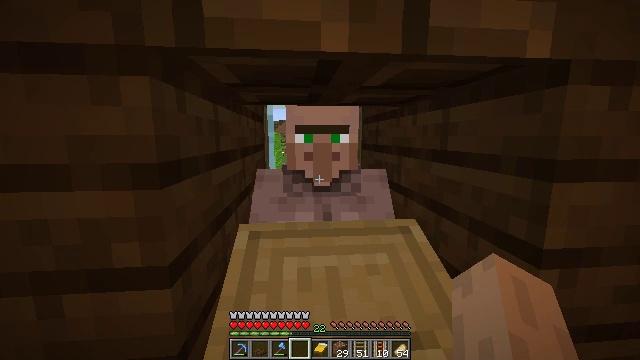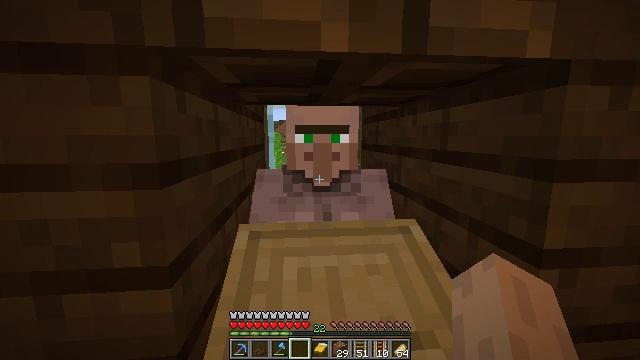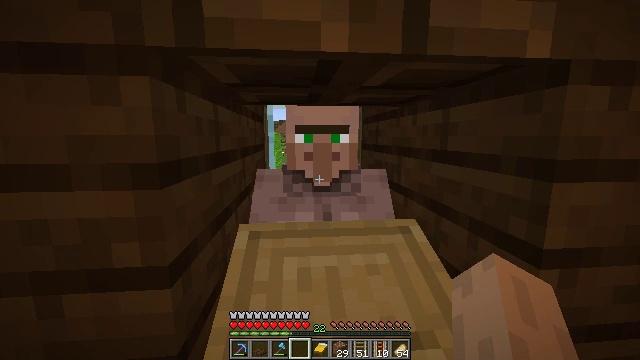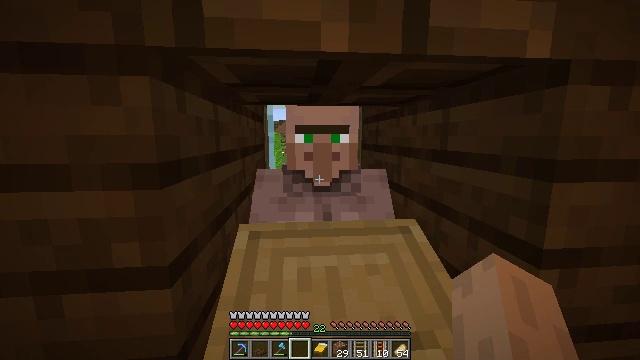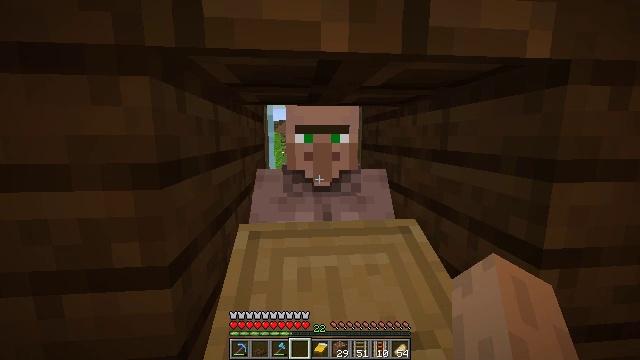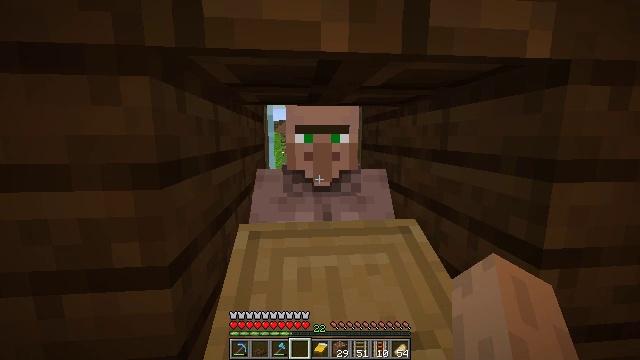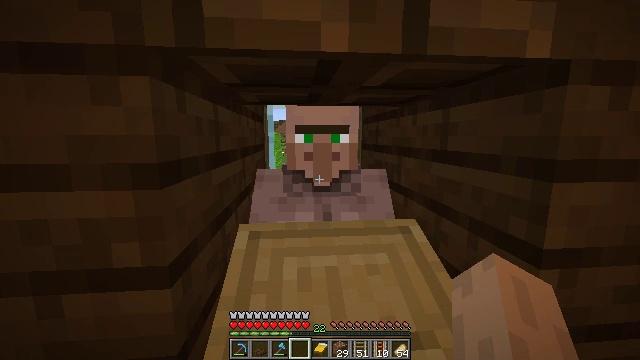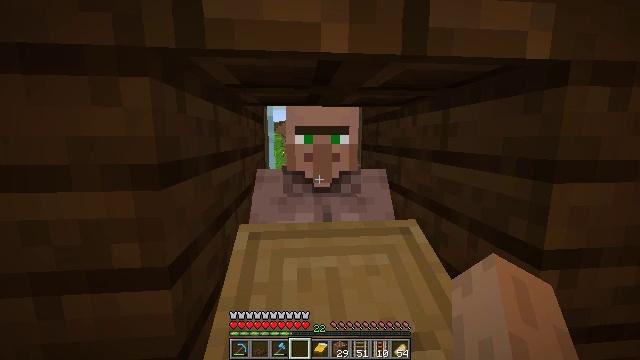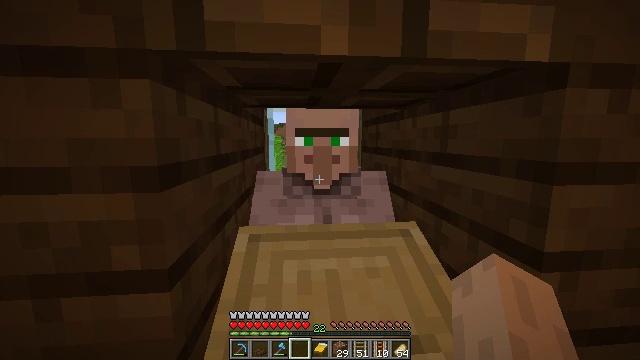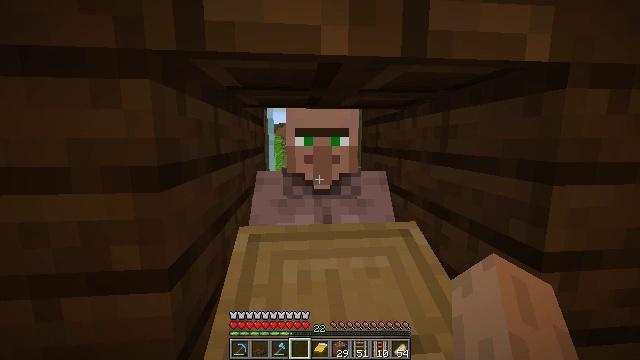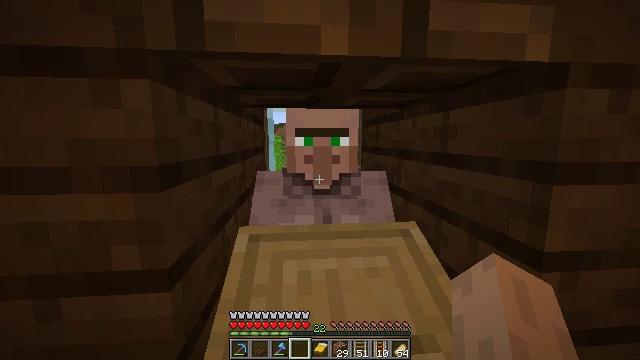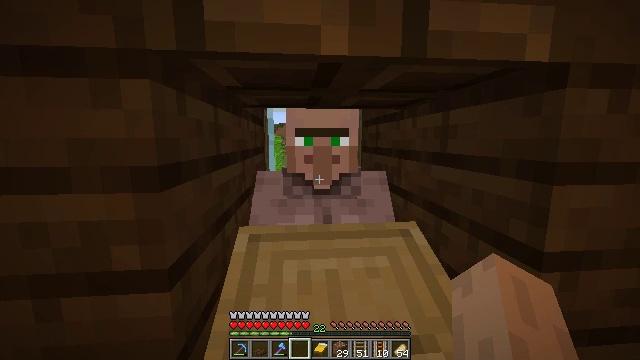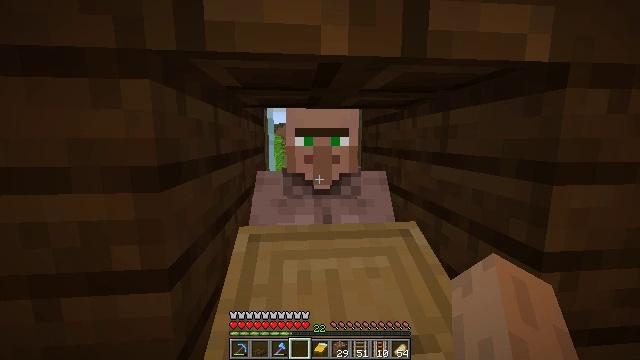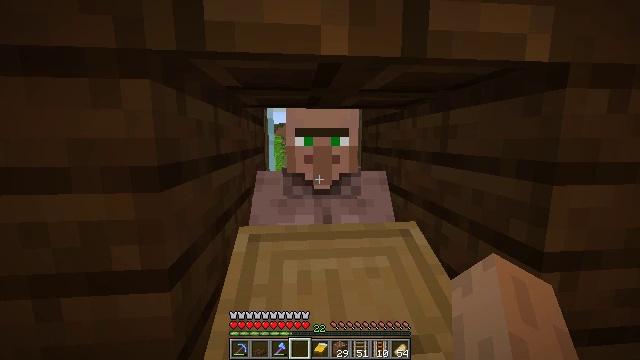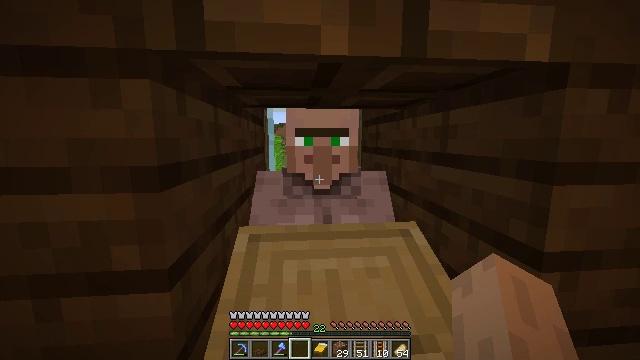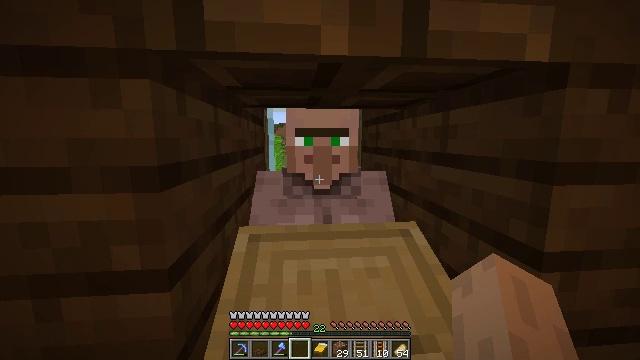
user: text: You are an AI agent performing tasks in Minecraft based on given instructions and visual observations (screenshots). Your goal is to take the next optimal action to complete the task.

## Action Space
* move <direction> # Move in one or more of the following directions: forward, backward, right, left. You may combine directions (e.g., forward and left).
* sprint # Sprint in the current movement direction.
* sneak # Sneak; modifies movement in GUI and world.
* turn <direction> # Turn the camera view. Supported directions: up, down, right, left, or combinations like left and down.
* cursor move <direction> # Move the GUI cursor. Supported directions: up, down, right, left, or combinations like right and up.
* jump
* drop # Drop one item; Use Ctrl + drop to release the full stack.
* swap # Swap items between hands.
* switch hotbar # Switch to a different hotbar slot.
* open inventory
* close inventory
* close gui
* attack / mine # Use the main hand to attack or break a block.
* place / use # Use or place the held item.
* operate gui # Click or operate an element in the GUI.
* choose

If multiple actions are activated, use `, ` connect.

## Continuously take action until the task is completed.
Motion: motion action
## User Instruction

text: Collect dark oak planks from a structure.
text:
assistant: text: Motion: no_op
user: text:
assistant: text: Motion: no_op
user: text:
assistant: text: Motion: no_op
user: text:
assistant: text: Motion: no_op
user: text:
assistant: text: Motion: no_op
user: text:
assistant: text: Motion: no_op
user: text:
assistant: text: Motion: no_op
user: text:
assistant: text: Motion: no_op
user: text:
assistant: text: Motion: no_op
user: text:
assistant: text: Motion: no_op
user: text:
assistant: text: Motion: no_op
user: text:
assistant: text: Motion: no_op
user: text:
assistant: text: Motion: no_op
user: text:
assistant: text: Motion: no_op
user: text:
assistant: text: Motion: no_op
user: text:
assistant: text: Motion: no_op
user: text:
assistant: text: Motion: no_op
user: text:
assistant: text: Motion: no_op
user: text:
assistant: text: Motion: no_op
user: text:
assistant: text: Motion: no_op
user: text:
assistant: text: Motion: no_op
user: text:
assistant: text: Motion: no_op
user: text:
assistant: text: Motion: no_op
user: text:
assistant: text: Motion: no_op
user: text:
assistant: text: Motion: no_op
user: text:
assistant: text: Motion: no_op
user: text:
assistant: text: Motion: no_op
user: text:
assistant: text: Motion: no_op
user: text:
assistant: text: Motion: no_op
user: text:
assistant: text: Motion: no_op